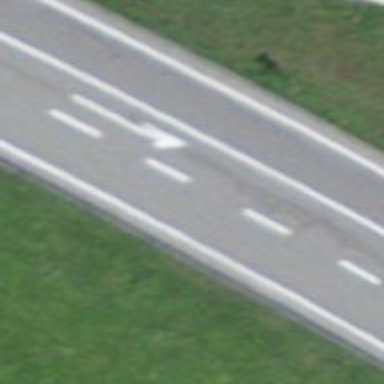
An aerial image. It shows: Asphalt road classified as primary highway.